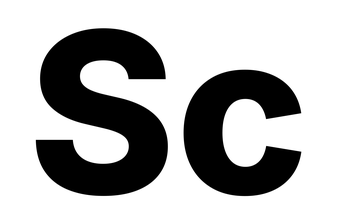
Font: Inter_ExtraBold